Milling tool wear sample.
Tool blade image: 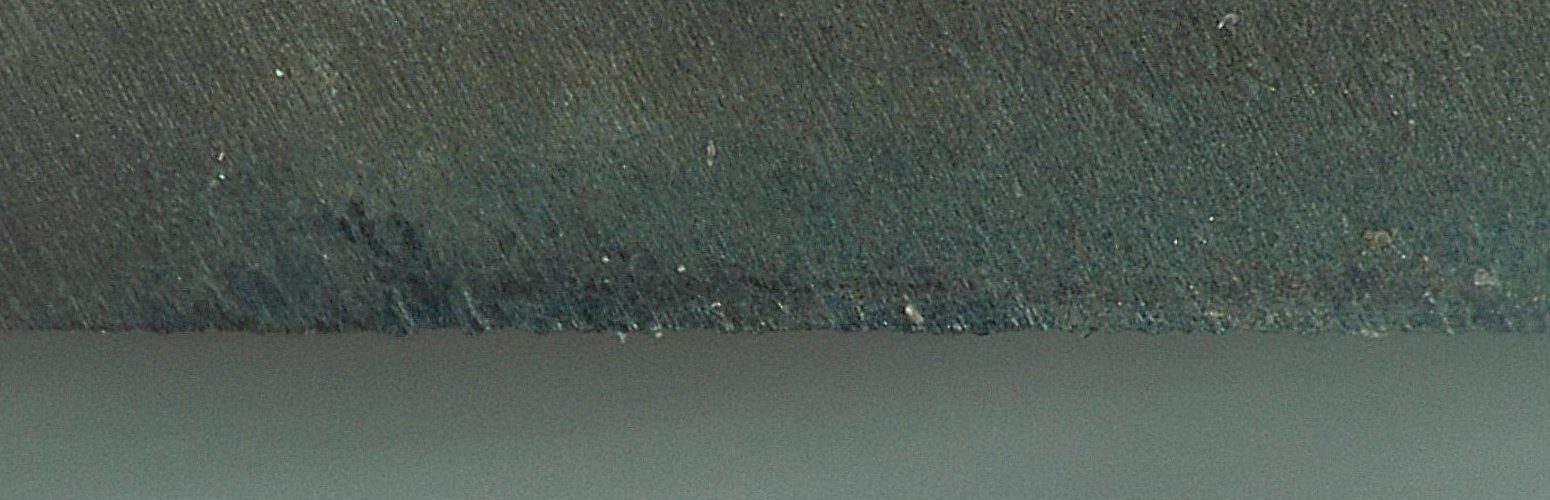
Chip image: 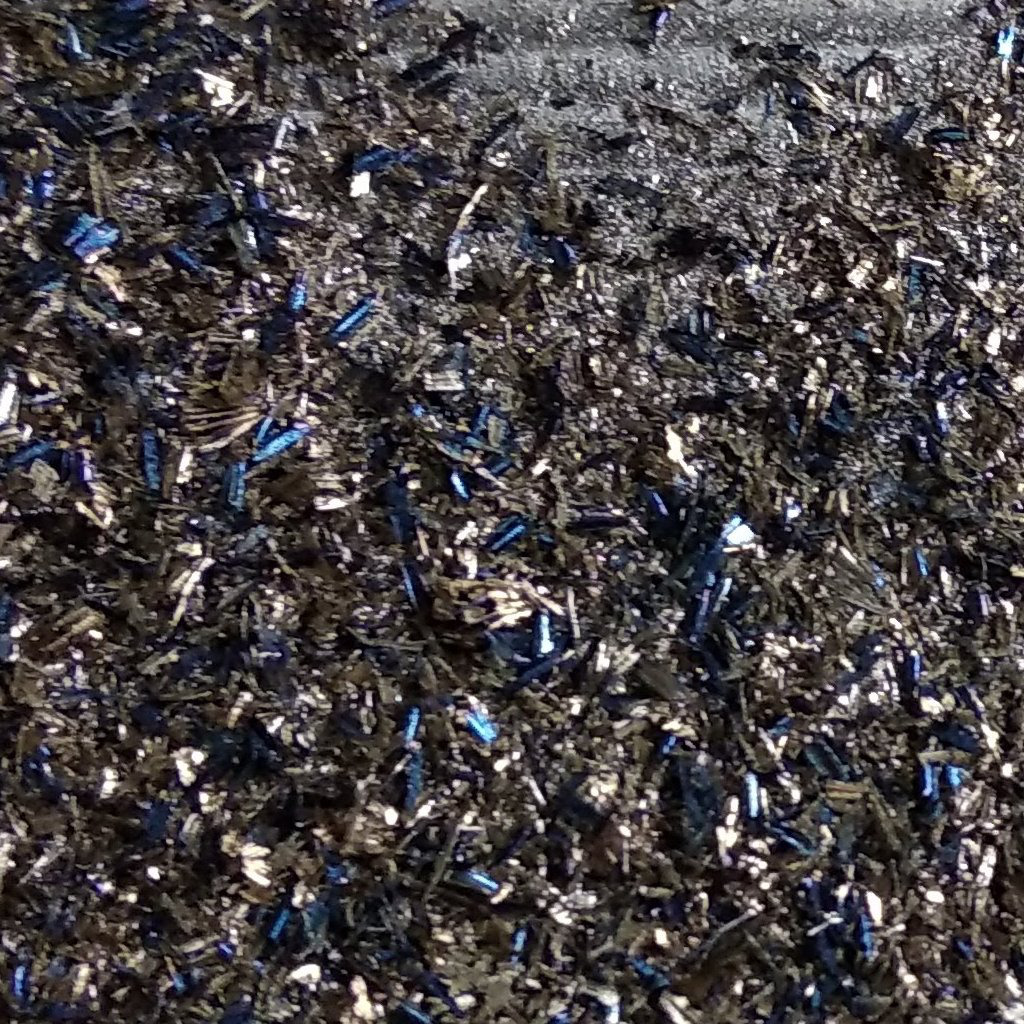
Workpiece image: 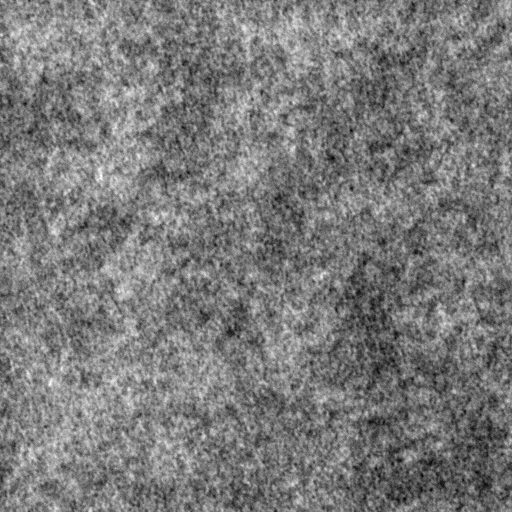
Tool wear state: dulled
Gaps: 10.01
Flank wear: 204.57
Overhang: 47.5
Force-signal Mel-spectrograms (X, Y, Z axes): 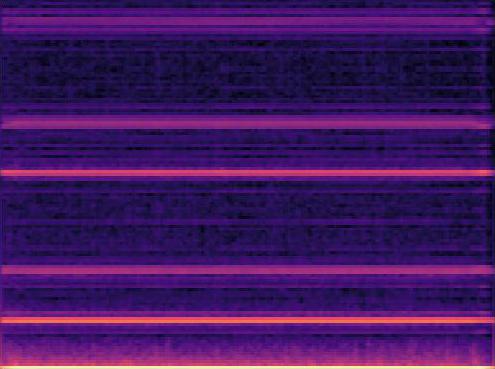 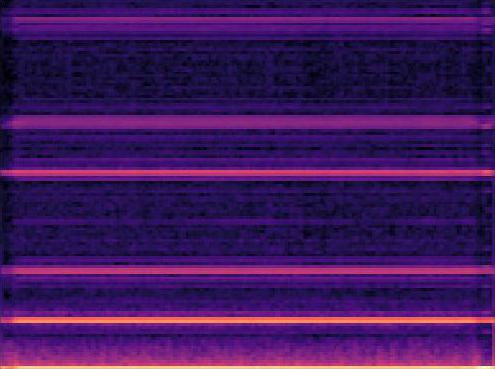 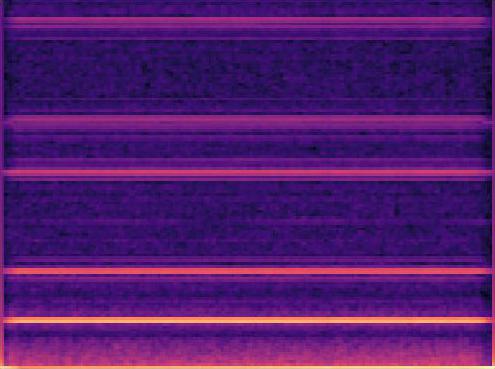
Force-signal scalograms (X, Y, Z axes): 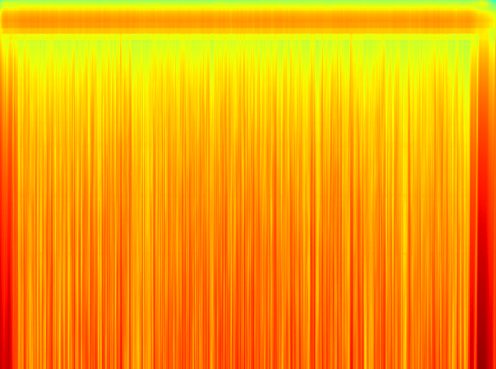 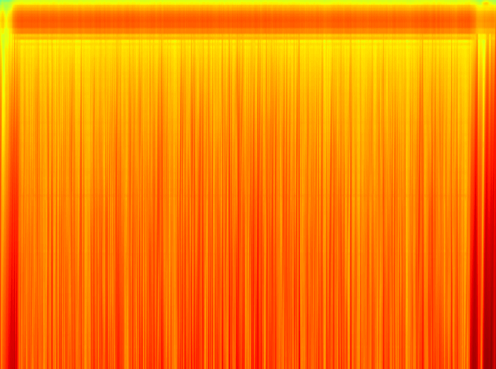 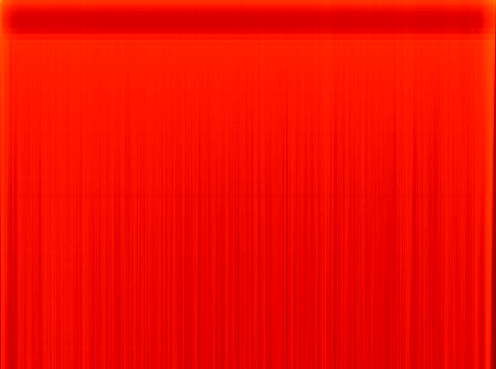
Force phase: accelerated_severe_wear